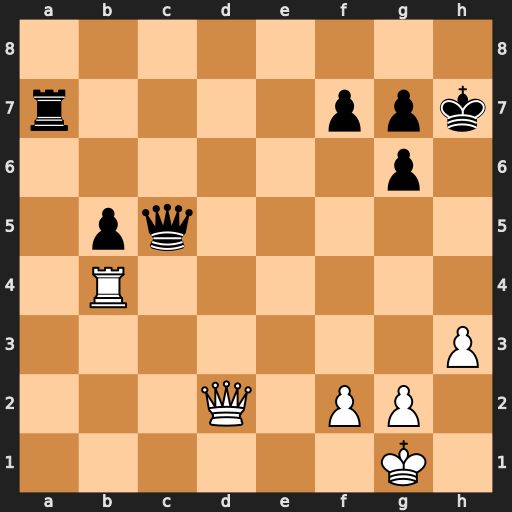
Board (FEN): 8/r4ppk/6p1/1pq5/1R6/7P/3Q1PP1/6K1
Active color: w
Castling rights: -
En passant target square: -
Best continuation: Rh4+ Kg8 Qd8+ Qf8 Rh8+ Kxh8 Qxf8+